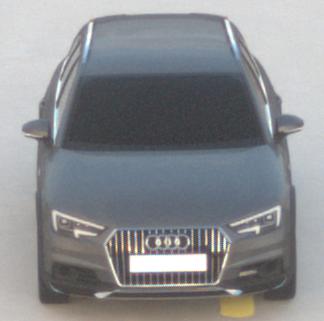
Make: Audi
Model: A4 Allroad 45 TFSI
Detailed model: A4 (B9) allroad
Model produced from: 2019/02
Model produced until: 2019/05
Doors: 5
Color: gray
Road condition: dry road
Daytime: sunrise or sunset
Contrast: medium contrast